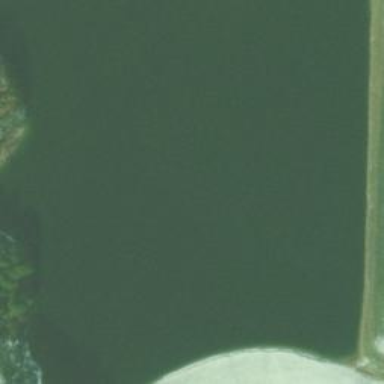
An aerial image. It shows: Reservoir.